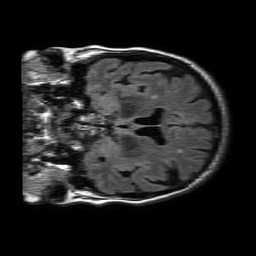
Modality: FLAIR
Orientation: coronal
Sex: female
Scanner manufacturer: philips
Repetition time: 11 s
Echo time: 0.125 s